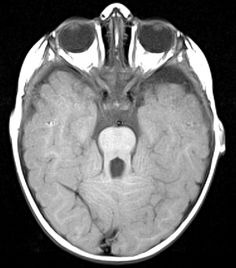
Label: notumor